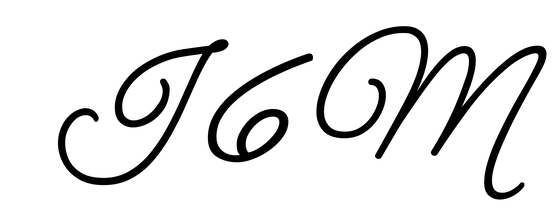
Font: MeowScript-Regular